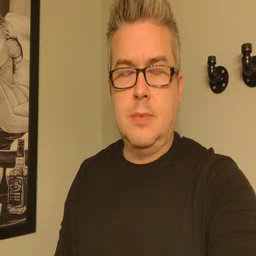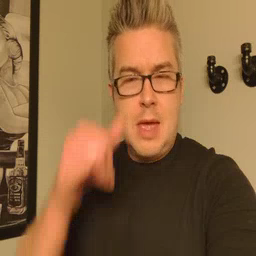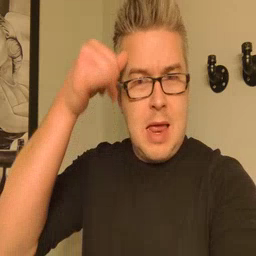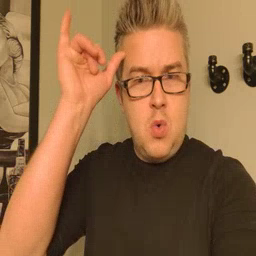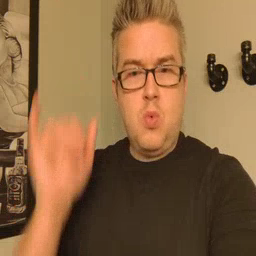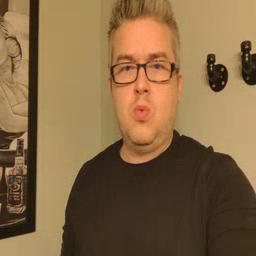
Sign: cow